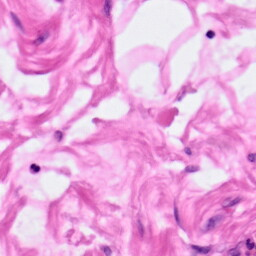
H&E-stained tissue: Pancreatic